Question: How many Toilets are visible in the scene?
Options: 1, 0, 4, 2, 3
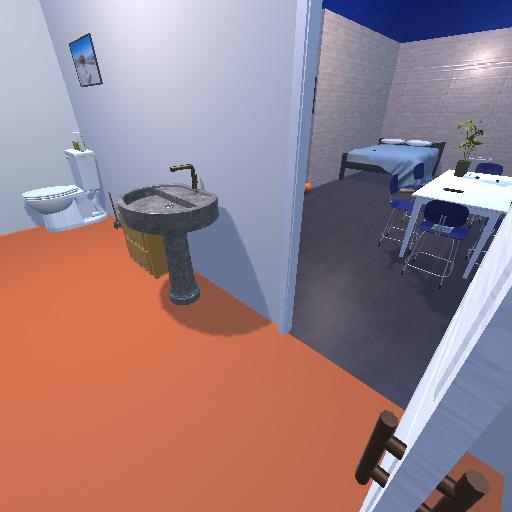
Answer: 1